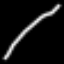
Label: line